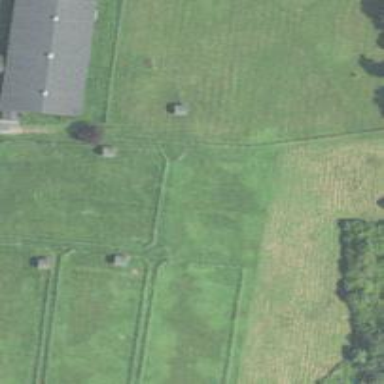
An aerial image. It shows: Paddock surrounded by fence on meadow.